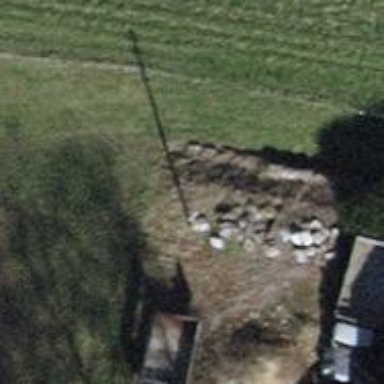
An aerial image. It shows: Power pole.